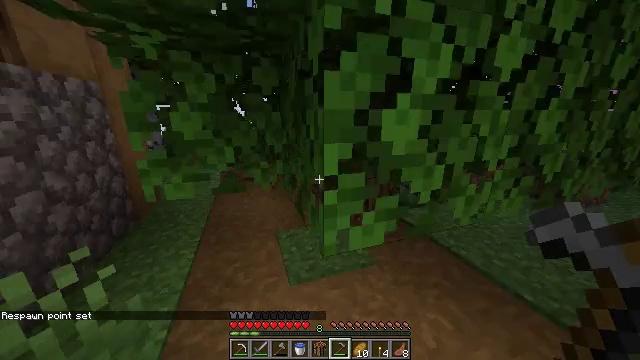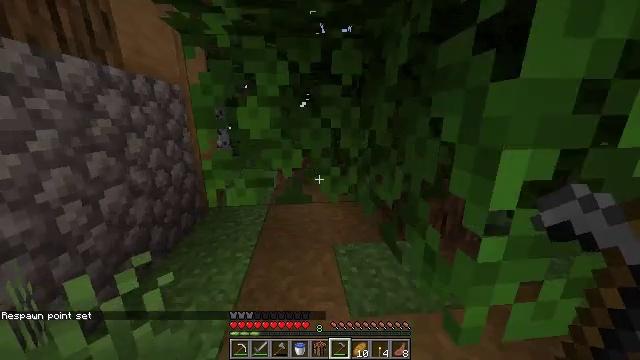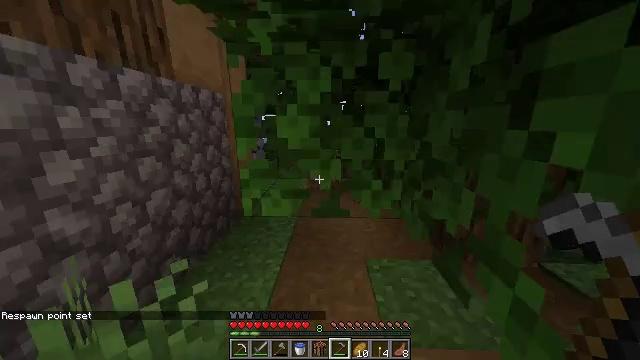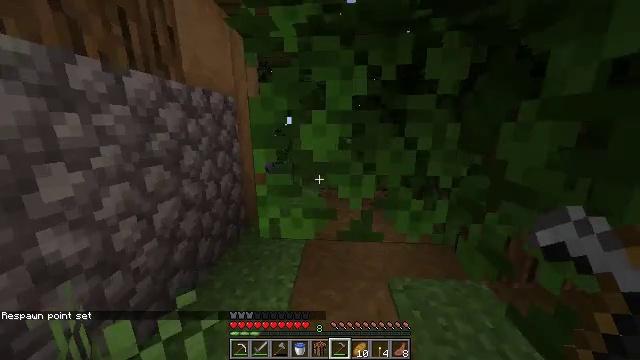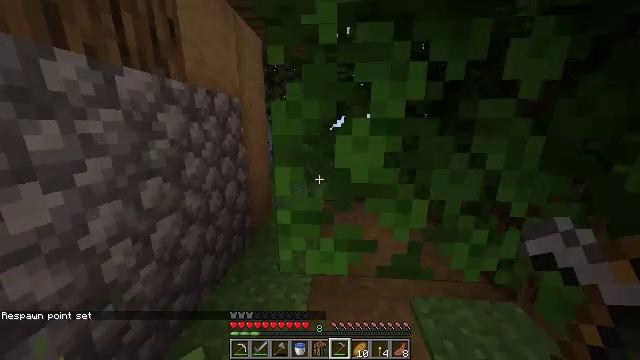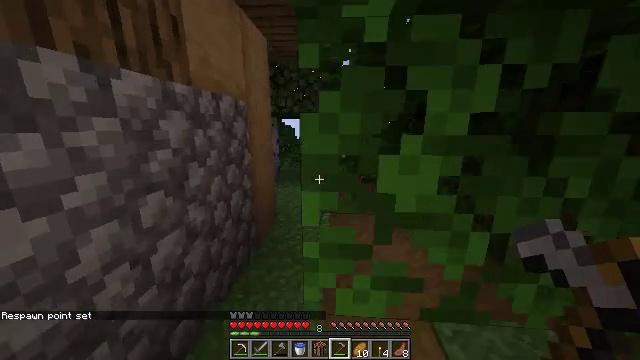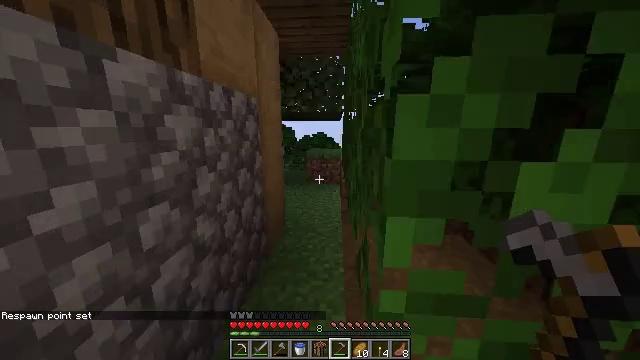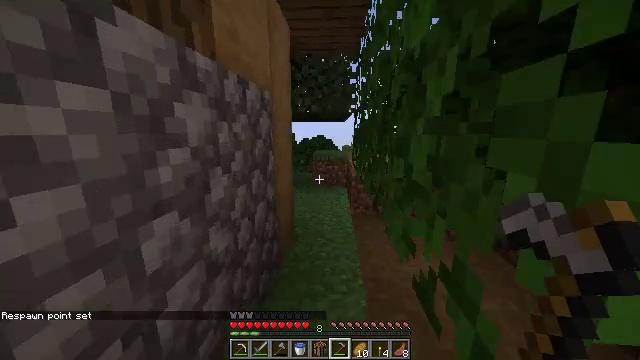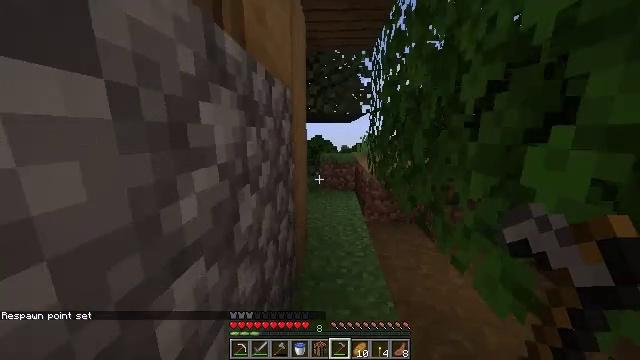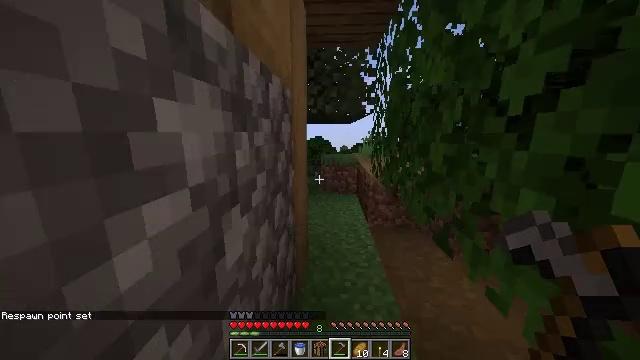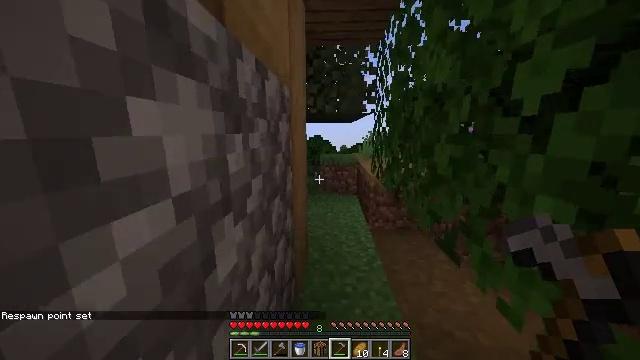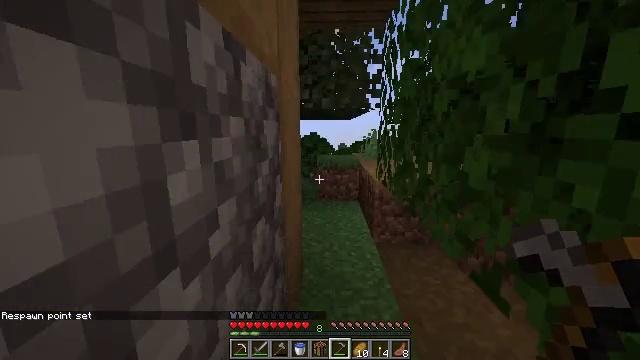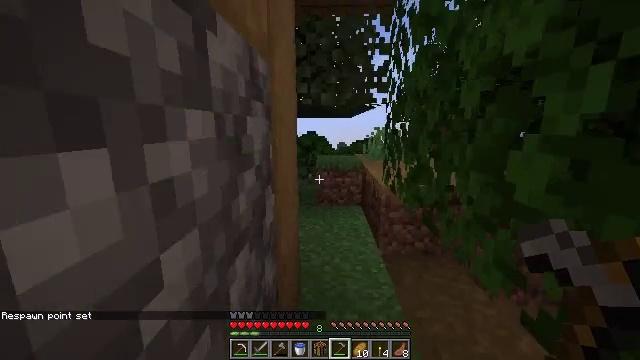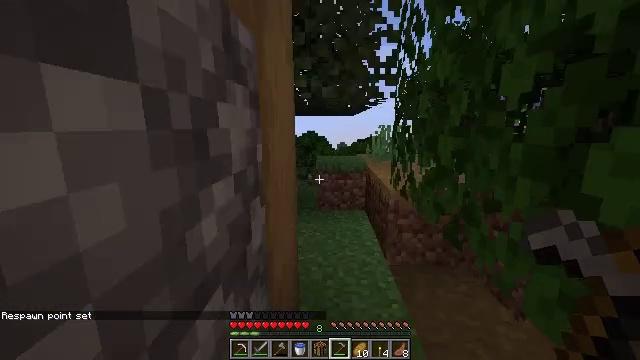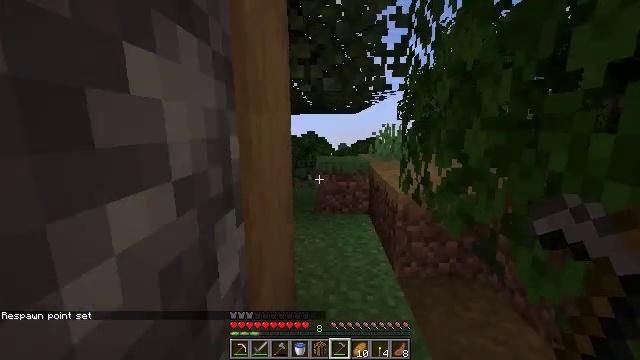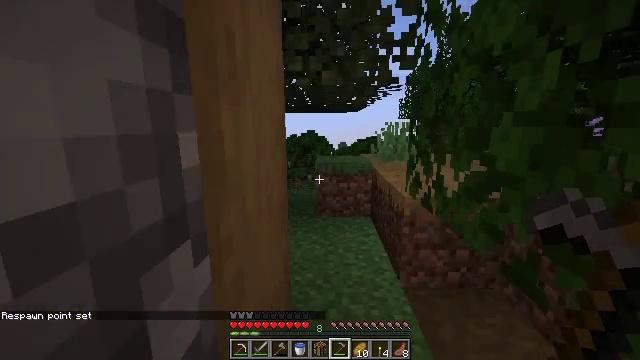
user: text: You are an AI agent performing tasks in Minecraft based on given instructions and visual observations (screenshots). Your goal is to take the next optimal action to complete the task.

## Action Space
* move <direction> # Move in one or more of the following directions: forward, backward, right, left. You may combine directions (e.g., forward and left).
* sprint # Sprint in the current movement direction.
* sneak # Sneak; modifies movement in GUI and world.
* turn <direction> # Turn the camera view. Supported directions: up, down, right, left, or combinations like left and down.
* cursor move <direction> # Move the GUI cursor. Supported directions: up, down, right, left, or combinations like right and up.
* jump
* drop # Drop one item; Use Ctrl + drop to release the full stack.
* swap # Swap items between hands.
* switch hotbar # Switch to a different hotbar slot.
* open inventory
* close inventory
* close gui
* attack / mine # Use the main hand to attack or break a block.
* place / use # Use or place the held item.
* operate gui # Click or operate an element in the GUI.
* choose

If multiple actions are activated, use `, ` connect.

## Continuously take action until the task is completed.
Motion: motion action
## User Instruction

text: Create wheat through crafting.
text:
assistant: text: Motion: move forward and move left, sprint, turn left
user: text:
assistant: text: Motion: move forward and move left, sprint, turn left and up
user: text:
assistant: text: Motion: move forward and move left, sprint, turn left
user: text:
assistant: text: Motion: move forward and move left, sprint
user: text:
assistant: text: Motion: move forward and move left, sprint
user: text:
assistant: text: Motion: move forward and move left, sprint
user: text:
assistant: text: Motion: move forward and move left, sprint
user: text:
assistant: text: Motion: move forward and move left, sprint
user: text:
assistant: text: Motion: move forward, sprint
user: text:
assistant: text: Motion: move forward, sprint
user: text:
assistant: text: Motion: move forward, sprint
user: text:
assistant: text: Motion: move forward, sprint
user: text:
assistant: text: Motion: move forward, sprint
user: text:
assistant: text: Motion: move forward, sprint
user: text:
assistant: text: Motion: move forward, sprint
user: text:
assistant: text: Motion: move forward, sprint
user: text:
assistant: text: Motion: move forward, sprint
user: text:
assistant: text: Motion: move forward, sprint
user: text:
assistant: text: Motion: move forward and move right, sprint
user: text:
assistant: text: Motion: move forward and move right, sprint
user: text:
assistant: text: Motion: move forward and move right, sprint
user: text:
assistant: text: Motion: move forward and move right, sprint
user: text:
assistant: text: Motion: move forward and move right, sprint
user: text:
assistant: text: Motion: move forward and move right, sprint
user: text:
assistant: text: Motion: move forward and move right, sprint
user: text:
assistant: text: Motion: move forward and move right, sprint
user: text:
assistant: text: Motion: move forward, sprint
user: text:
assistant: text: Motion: move forward, sprint
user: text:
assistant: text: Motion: move forward, sprint
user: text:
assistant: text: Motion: move forward, sprint